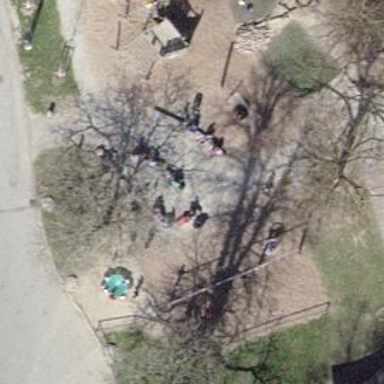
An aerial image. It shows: Bench for seating.